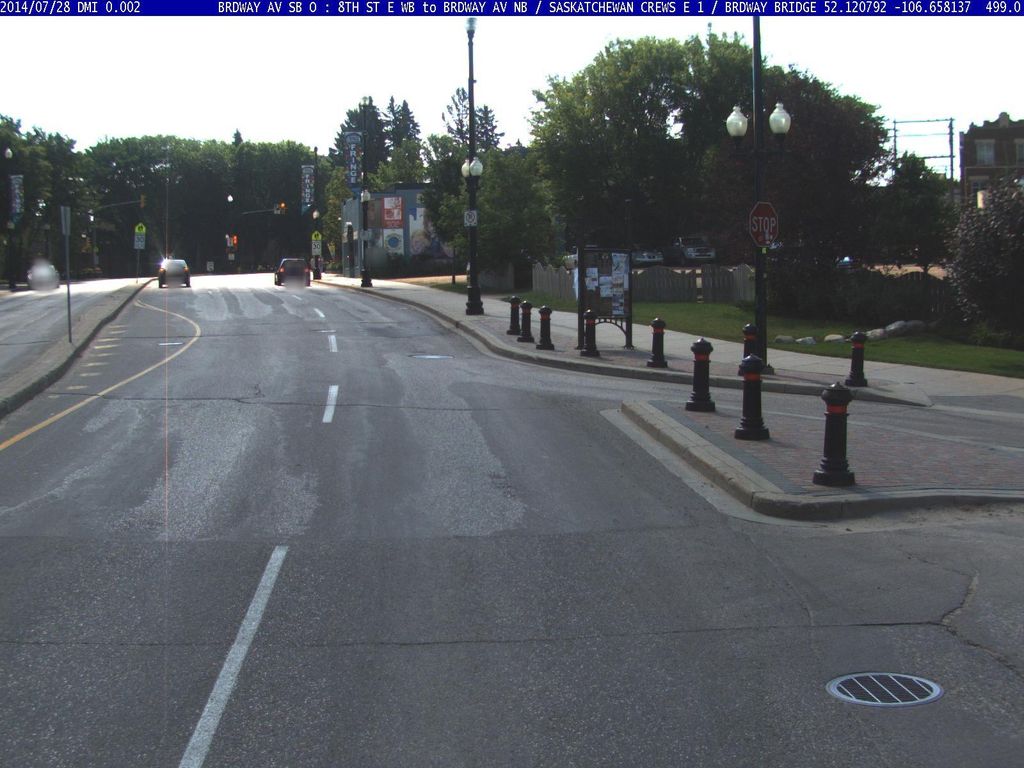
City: saskatoon